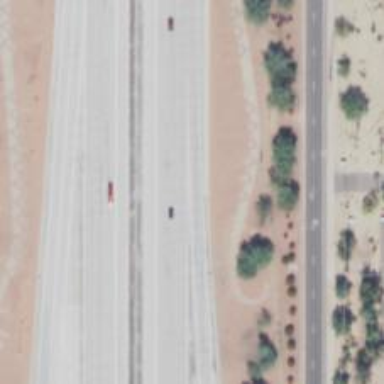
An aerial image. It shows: Asphalt motorway link.